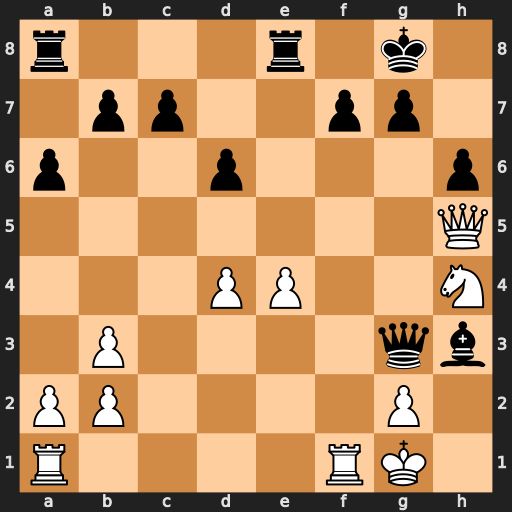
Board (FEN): r3r1k1/1pp2pp1/p2p3p/7Q/3PP2N/1P4qb/PP4P1/R4RK1
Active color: w
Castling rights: -
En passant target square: -
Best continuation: Rf3 Qg4 Qxf7+ Kh7 Rxh3